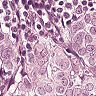
Metastatic tissue present: yes